Aerial crown-view tile of a tropical tree (Barro Colorado Island, Panama), acquired 20250124:
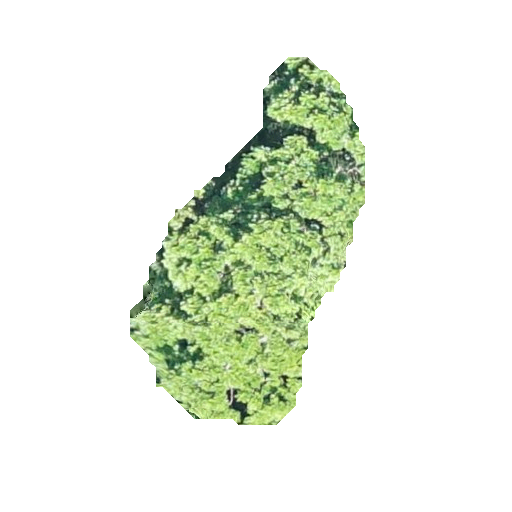
Species: Simarouba amara
GBIF accepted scientific name: Simarouba amara
Crown area: 76.112 m²